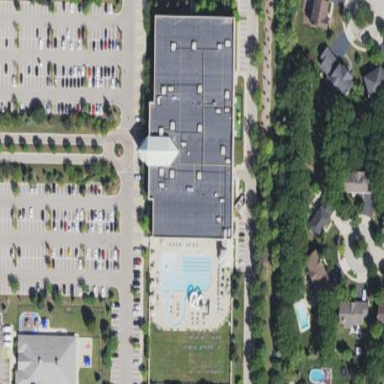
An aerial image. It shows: Commercial building that houses fitness center.